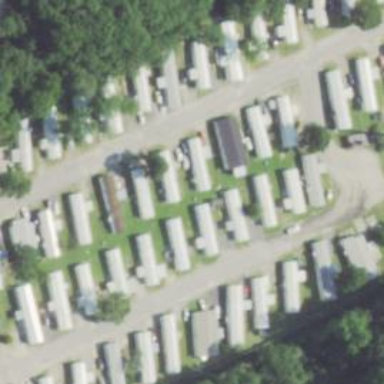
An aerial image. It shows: Residential neighbourhood with trailer park.